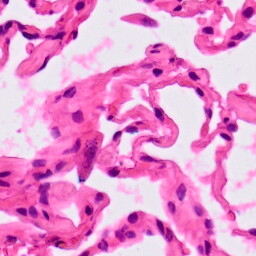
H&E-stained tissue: Lung